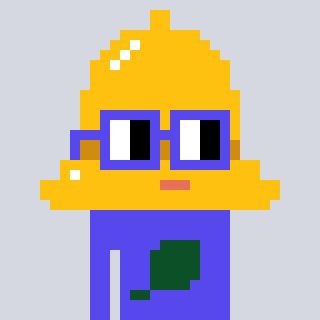
a pixel art character with square blue glasses, a bell-shaped head and a computerblue-colored body on a cool background